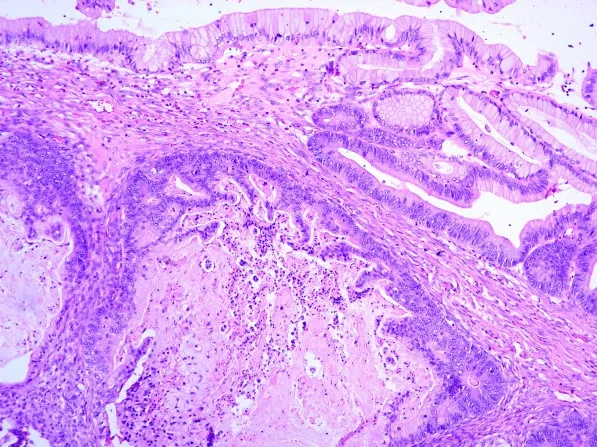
Microscopically, the tumor shows transition between benign and malignant areas of the mucinous tumor (Hematoxilin and eosin stain 20x).
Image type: pathology (h&e)